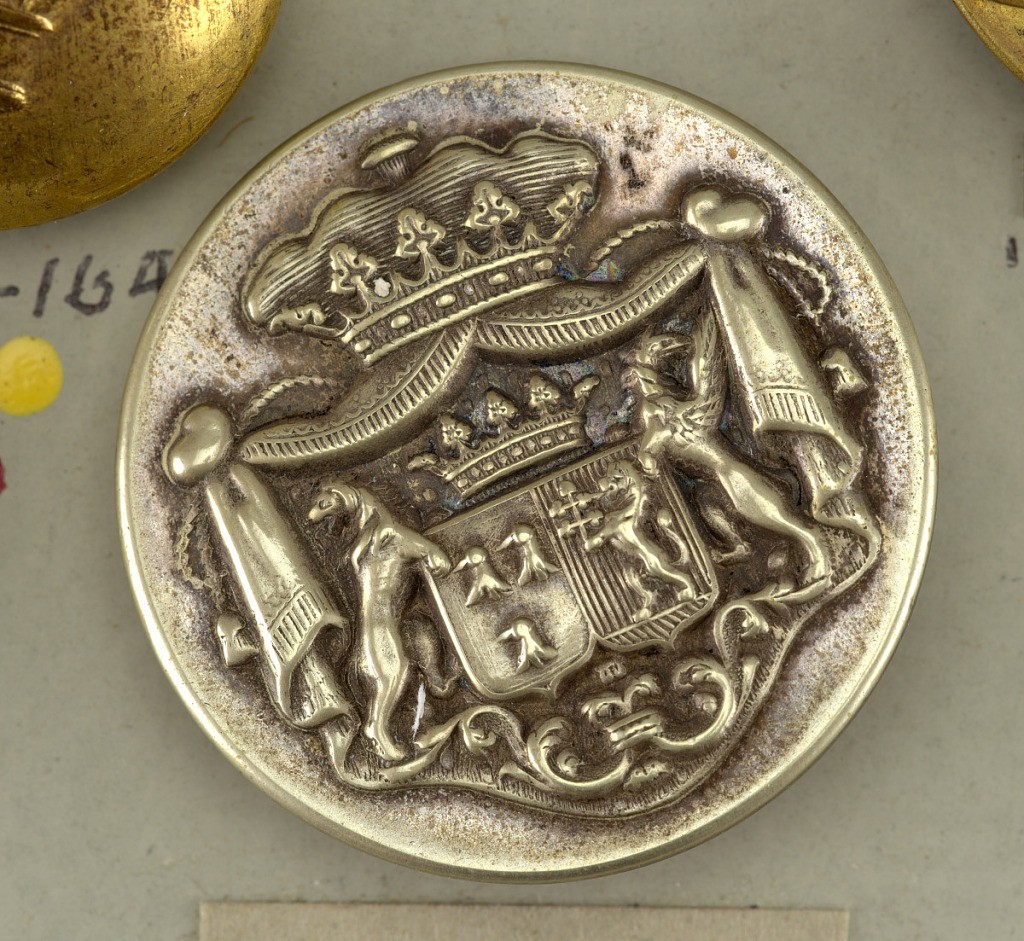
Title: Button
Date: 1801–25
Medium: Silver, brass
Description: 1931-59-131: Circular flat button with coat of arms with two sh...